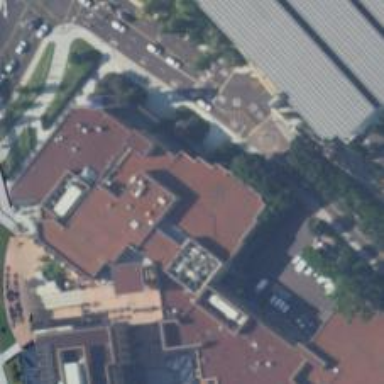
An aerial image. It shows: University building.